Brain MRI, t1w sequence, axial 2D slice.
Patient: age 55, sex F, weight 75 kg, height 1.7 m
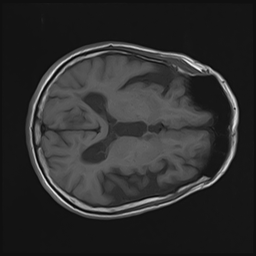